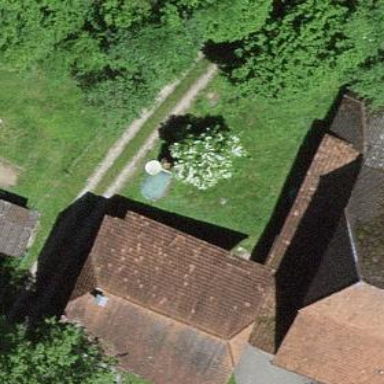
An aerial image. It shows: Barn with half-hipped roof.